Field crop: maize
Growth stage: 1
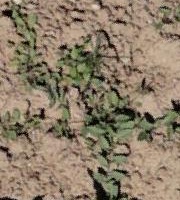
Species: convolvulus